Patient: sex M, age 60
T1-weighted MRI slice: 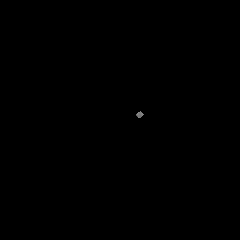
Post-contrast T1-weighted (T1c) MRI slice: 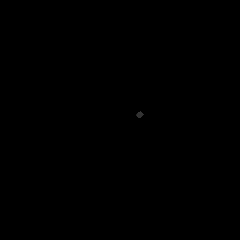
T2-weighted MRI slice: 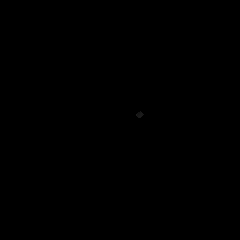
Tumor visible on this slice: no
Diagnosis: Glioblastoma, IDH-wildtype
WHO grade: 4